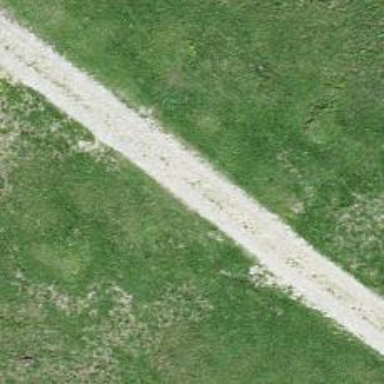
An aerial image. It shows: Track road with grade3 tracktype.